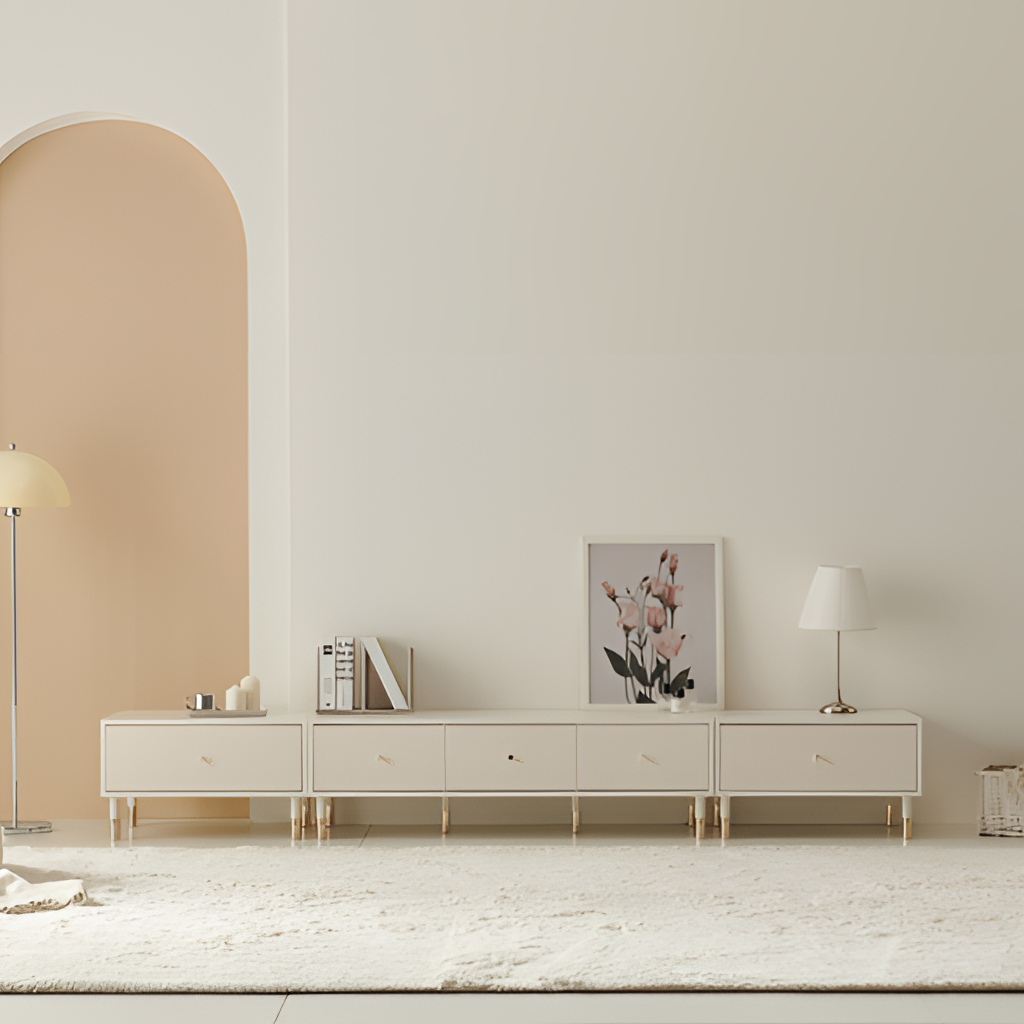
wood console table, living room, minimalist, peach and white paint wallpaper, with vertical two tone pattern, tile flooring, with large square pattern